Field crop: maize
Growth stage: 1
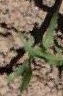
Species: maize